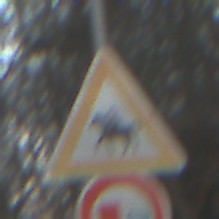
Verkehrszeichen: ReiterRechts
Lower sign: UeberholverbotKraftfahrzeuge
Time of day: SunriseSunset
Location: Outdoor (Nature)
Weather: Clear
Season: Winter
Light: Natural